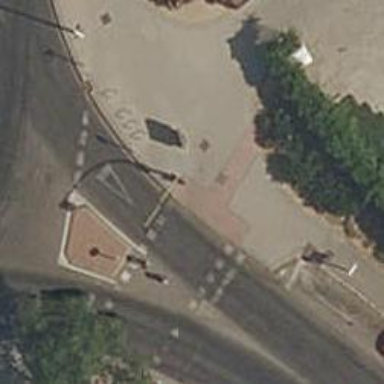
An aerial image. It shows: Traffic signals at road crossing.